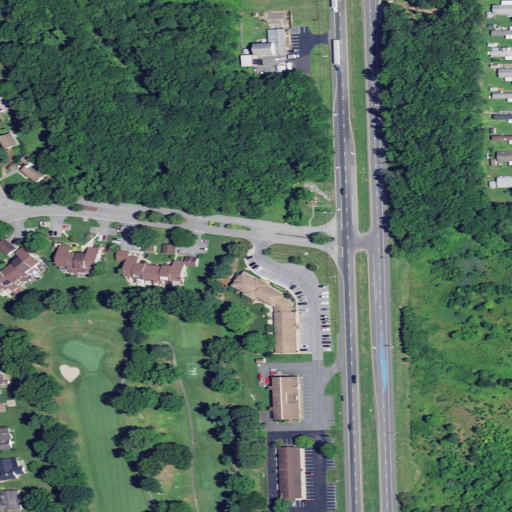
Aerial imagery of cape in Delaware named Spruances Neck containing open development, woody wetlands, low intensity development, medium intensity development, and cultivated crops